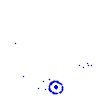
Particle: proton